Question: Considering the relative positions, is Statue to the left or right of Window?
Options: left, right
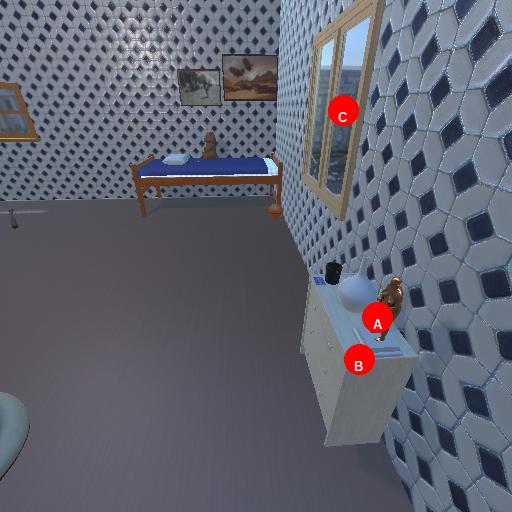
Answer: left